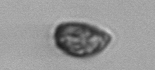
Label: Prorocentrum_triestinum